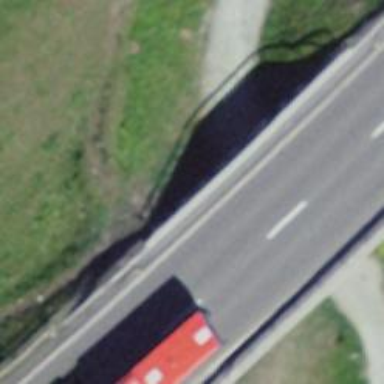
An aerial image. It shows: Gravel footway tunnel.